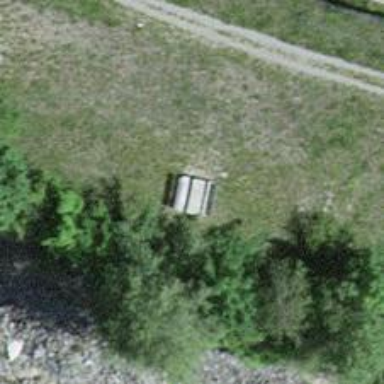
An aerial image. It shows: Picnic table located in leisure land area.